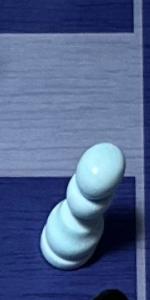
Label: Pawn_White